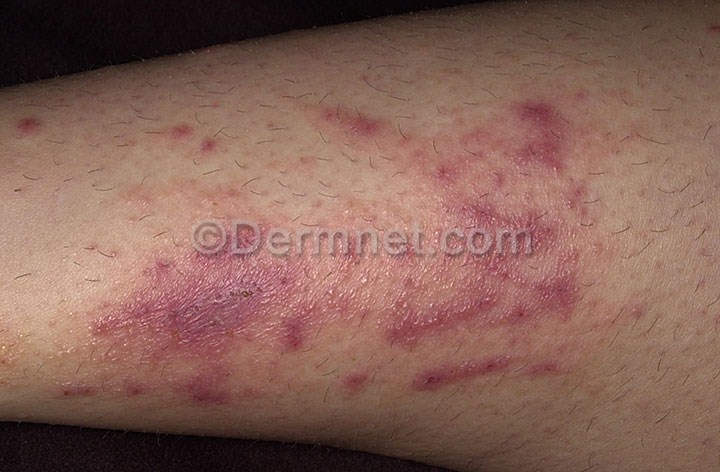
Disease: Poison Ivy Photos and other Contact Dermatitis